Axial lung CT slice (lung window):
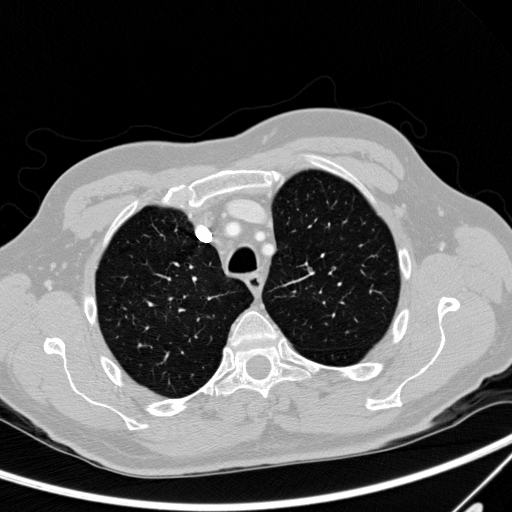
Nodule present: no